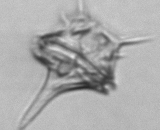
Label: Amylax